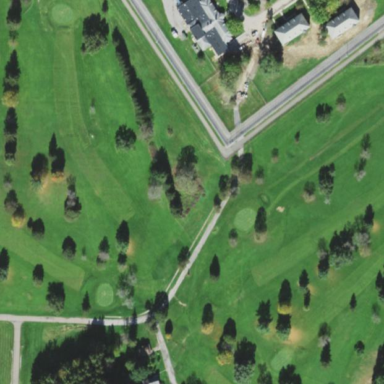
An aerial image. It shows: Golf course surrounded by greenery.